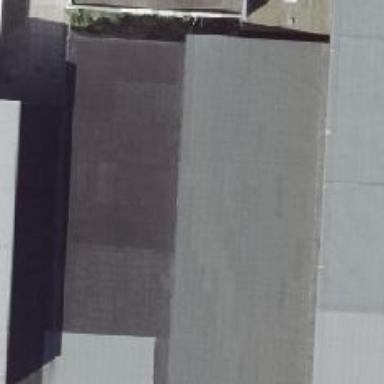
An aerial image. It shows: Industrial building.